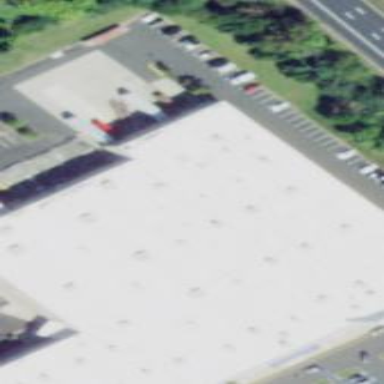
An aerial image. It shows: Mall building.